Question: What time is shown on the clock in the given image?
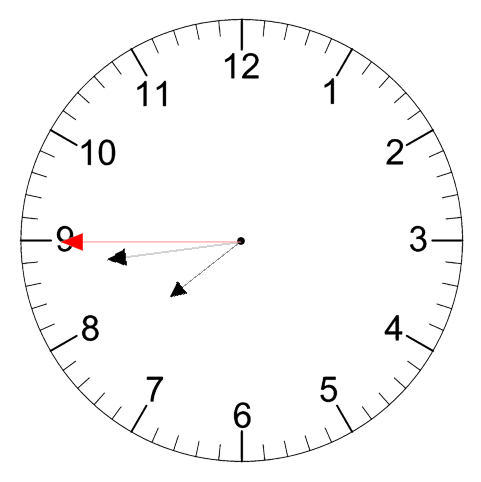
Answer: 07:43:45